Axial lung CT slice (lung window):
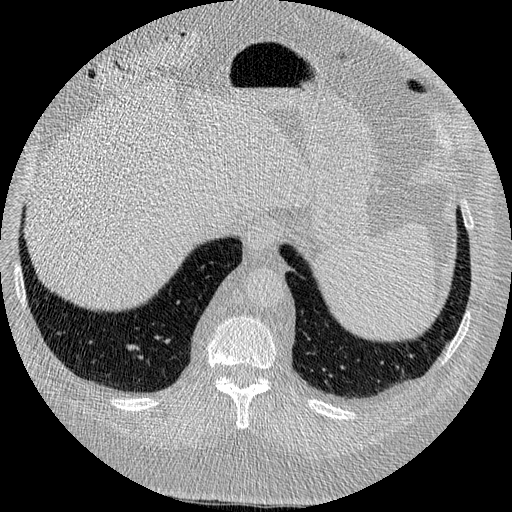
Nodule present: no